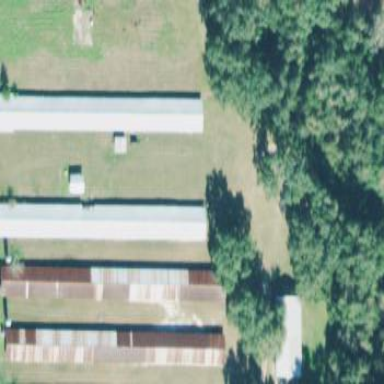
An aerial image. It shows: Poultry farmyard is depicted in the image.